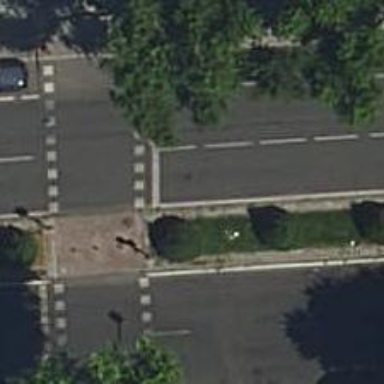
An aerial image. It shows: Road with traffic signals.